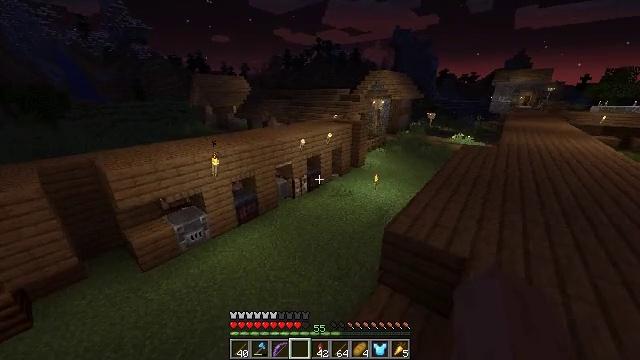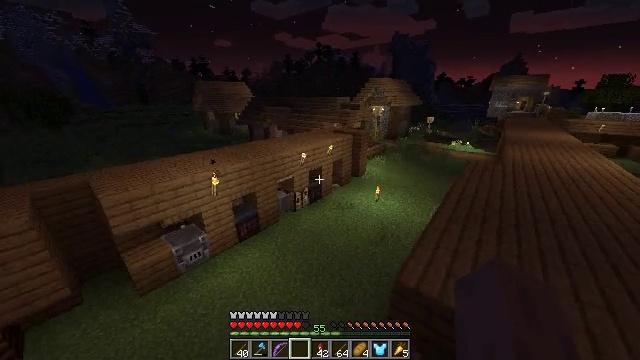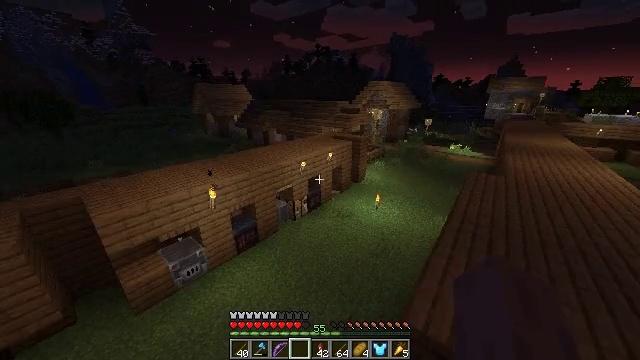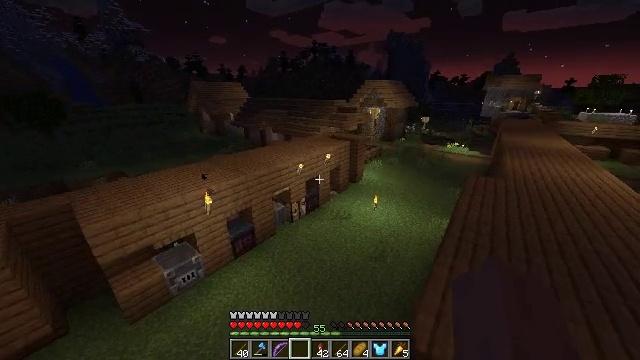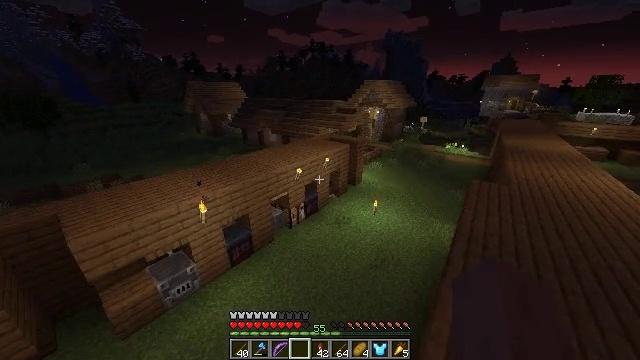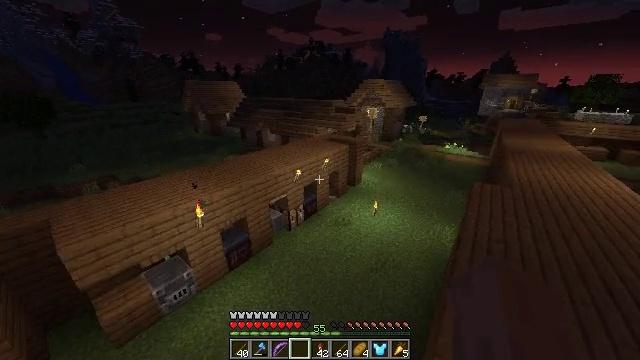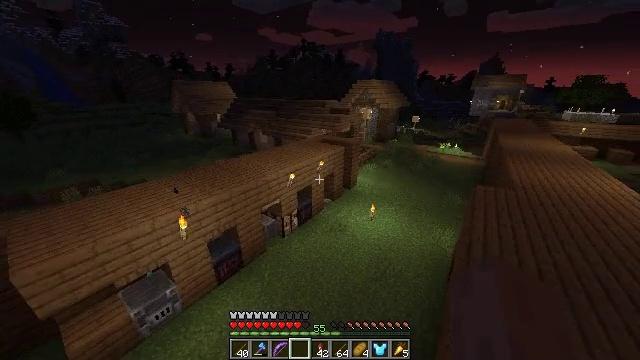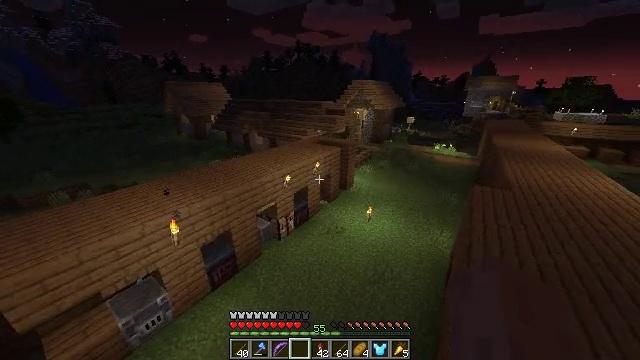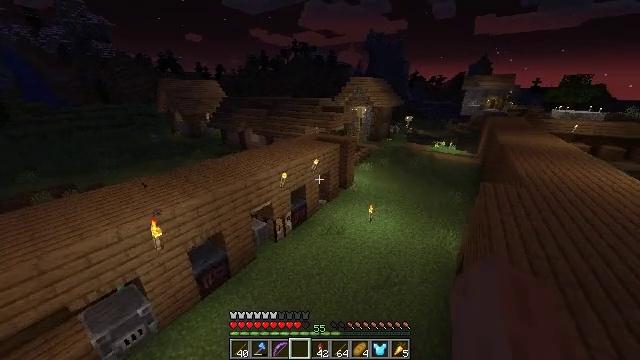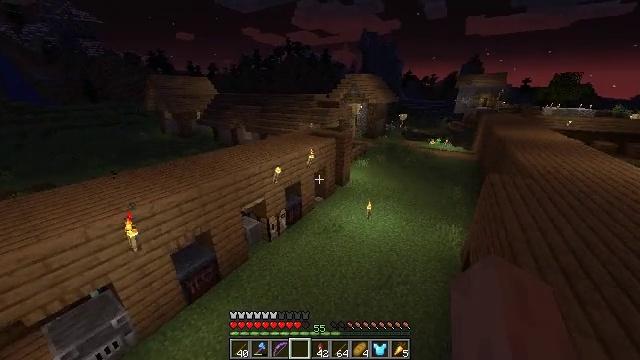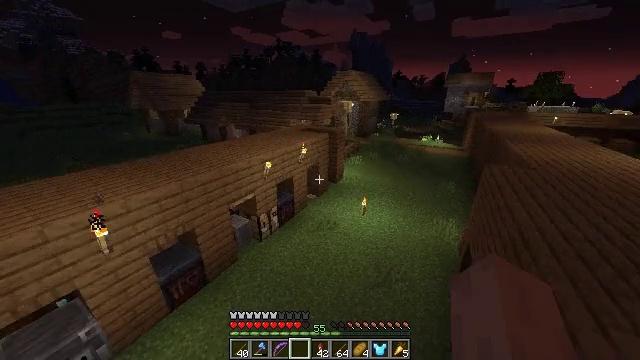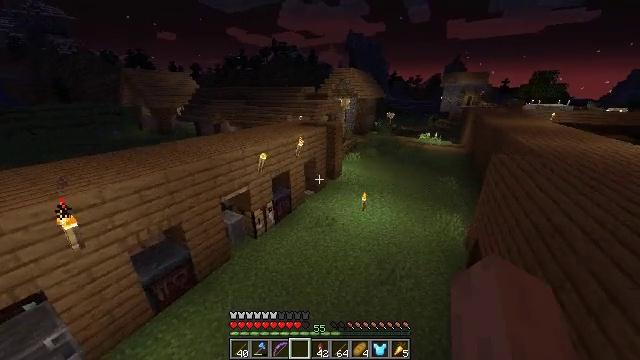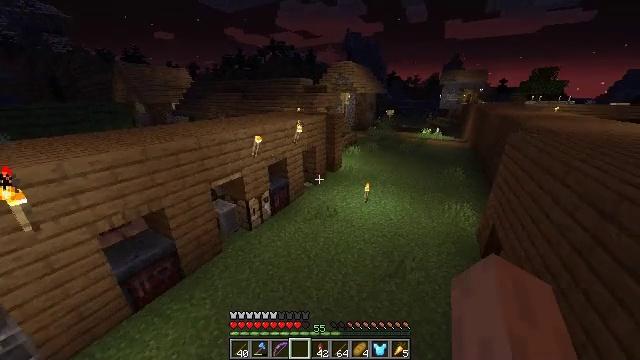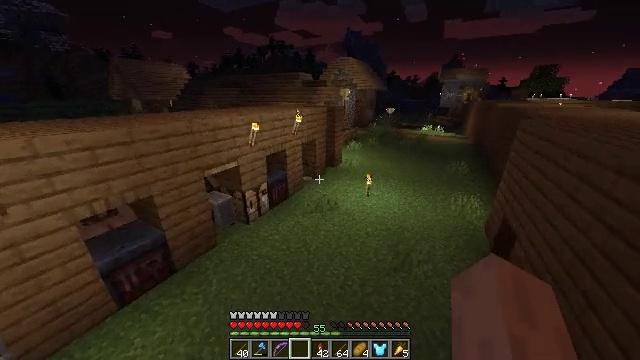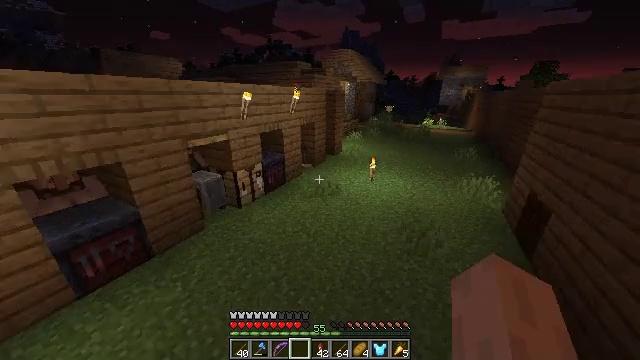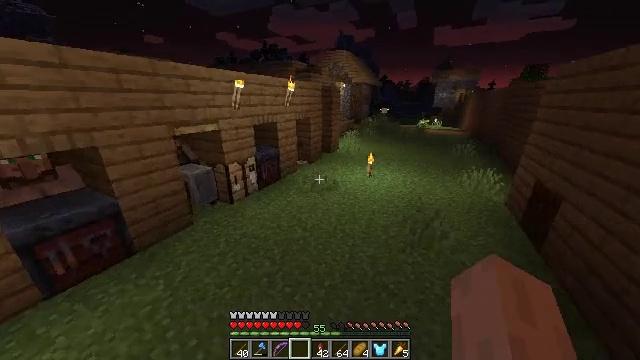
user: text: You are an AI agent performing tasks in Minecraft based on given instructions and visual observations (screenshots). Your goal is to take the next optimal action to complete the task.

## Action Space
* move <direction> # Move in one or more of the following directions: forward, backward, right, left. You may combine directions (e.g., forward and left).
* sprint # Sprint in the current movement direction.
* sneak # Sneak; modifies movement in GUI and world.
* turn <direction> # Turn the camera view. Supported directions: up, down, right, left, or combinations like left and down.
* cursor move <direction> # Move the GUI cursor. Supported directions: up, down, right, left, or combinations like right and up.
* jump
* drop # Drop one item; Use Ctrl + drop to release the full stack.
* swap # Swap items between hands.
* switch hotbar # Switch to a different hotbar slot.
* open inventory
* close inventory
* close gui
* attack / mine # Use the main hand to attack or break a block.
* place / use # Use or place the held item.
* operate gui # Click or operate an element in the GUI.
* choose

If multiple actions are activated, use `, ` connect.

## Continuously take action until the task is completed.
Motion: motion action
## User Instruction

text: Form an experience bottle with required materials on the crafting table.
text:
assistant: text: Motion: move forward, sprint, jump
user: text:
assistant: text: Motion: move forward, sprint, jump
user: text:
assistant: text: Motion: move forward, sprint, jump
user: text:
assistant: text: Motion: move forward, sprint, jump
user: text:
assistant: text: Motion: move forward, sprint, jump
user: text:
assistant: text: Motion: move forward, sprint, turn right, jump
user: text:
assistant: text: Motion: move forward, sprint, turn right, jump
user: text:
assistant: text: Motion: move forward, sprint, jump
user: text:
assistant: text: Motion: move forward, sprint, turn right, jump
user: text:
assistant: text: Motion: move forward, sprint, turn right, jump
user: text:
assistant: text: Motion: move forward, sprint, jump
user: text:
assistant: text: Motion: move forward, sprint, jump
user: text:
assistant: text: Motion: move forward, sprint, jump
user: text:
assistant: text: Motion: move forward, sprint, jump
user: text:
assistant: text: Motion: move forward, sprint, turn right and up, jump
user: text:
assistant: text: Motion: move forward, sprint, jump
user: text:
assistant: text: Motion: move forward, sprint, turn up, jump
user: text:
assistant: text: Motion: move forward, sprint, jump
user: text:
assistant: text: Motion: move forward, sprint, jump
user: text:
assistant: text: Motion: move forward, sprint, jump
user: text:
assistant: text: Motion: move forward, sprint, jump
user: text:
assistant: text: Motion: move forward, sprint, jump
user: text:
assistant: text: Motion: move forward, sprint, jump
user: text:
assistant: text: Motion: move forward, sprint
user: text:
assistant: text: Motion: move forward, sprint
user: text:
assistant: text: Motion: move forward and move right, sprint, turn left and up
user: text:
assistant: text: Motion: move forward and move right, sprint, turn left and up
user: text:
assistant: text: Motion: move forward and move right, sprint, turn left
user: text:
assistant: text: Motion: move forward and move right, sprint
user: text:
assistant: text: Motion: move forward and move right, sprint, turn left